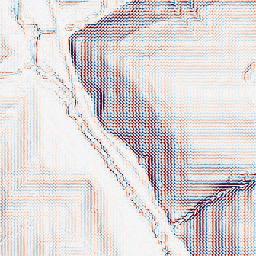
Category: wavelet
Decomposition family: wavelet_biorthogonal
Decomposition parameters: wavelet: bior1.3
level: 2
Upsampling method: nearest
Upsampling parameters: scale: 8
Upsampling scale: 8